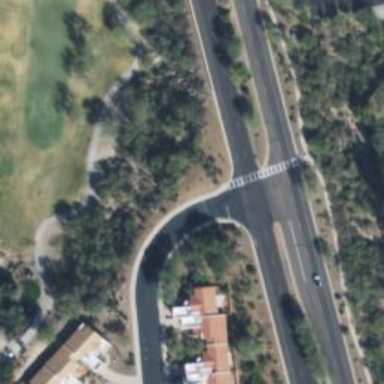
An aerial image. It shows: Stop road.